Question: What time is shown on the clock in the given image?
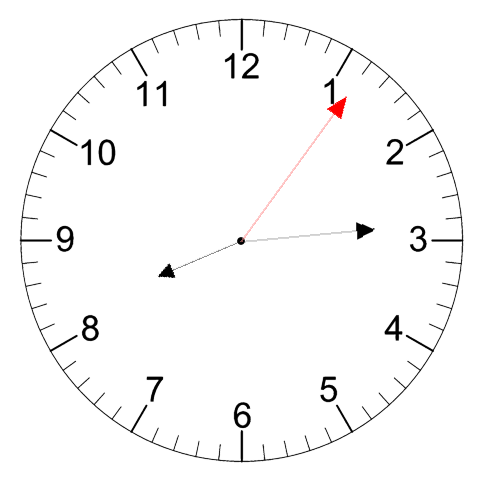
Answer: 08:14:06